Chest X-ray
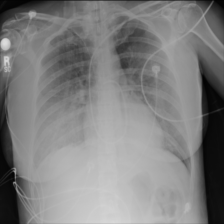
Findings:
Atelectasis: negative
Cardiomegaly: negative
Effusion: negative
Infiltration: negative
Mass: negative
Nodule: negative
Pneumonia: negative
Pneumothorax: negative
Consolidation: negative
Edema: negative
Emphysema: negative
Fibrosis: negative
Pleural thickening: negative
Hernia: negative